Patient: sex F, age 70
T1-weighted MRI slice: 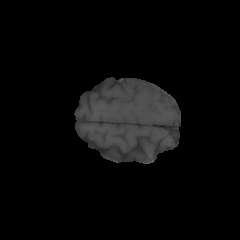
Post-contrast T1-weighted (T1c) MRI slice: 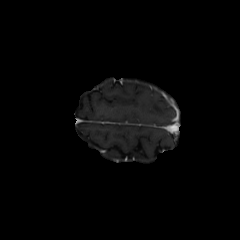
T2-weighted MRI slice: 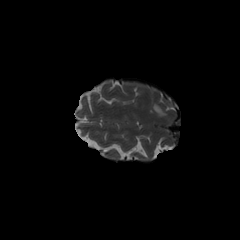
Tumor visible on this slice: yes
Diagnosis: Glioblastoma, IDH-wildtype
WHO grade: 4